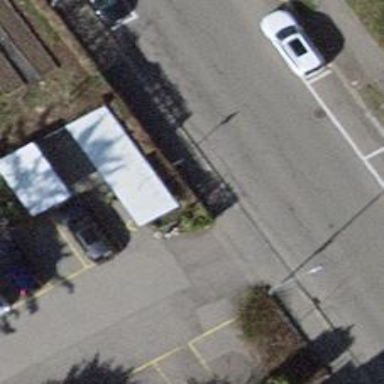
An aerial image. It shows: Unmarked crossing with traffic calming table.